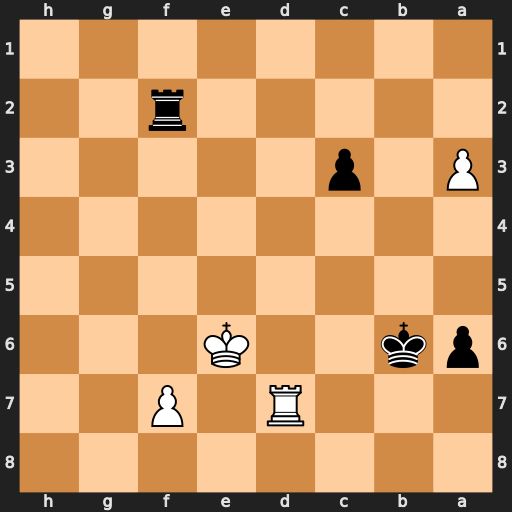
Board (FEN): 8/3R1P2/pk2K3/8/8/P1p5/5r2/8
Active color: b
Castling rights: -
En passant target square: -
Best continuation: c2 Rd2 c1=Q